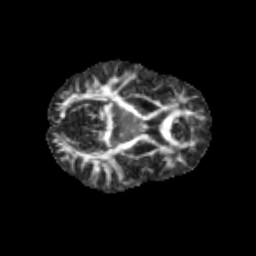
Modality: FA
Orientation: axial
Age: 10
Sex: female
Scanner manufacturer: siemens
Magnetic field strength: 3 T
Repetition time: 3.8 s
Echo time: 0.07 s